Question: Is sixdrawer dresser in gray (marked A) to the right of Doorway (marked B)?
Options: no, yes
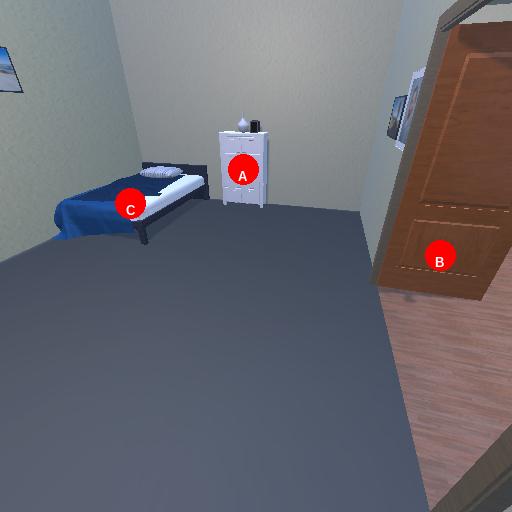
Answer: no